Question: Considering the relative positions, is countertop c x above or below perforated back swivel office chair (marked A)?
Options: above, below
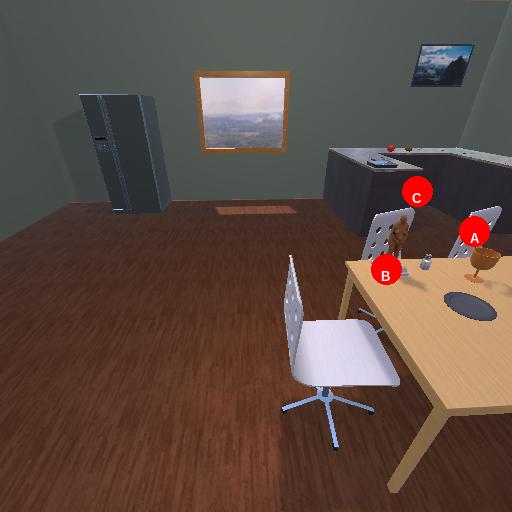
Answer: above